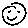
Label: smiley face